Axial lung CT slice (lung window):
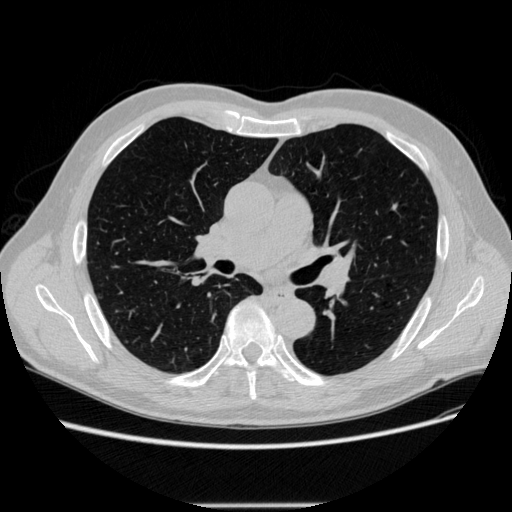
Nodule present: no